What's the difference between 2 images?
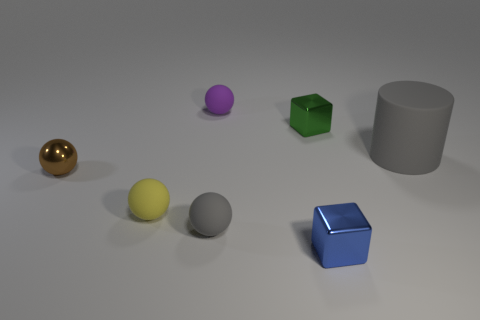
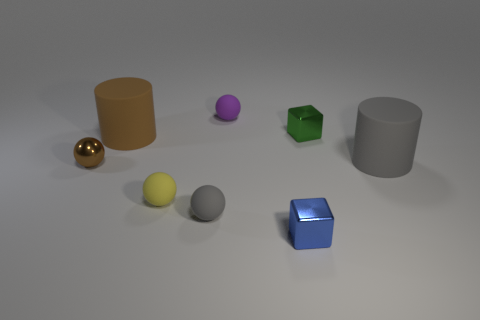
the large brown thing has been newly placed
the large brown matte cylinder behind the small brown ball has appeared
the big brown rubber cylinder left of the tiny purple rubber object has been newly placed